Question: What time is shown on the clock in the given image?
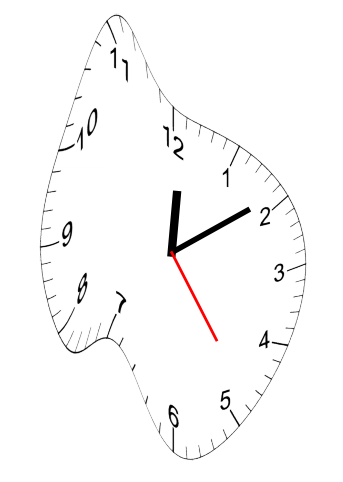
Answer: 12:09:24